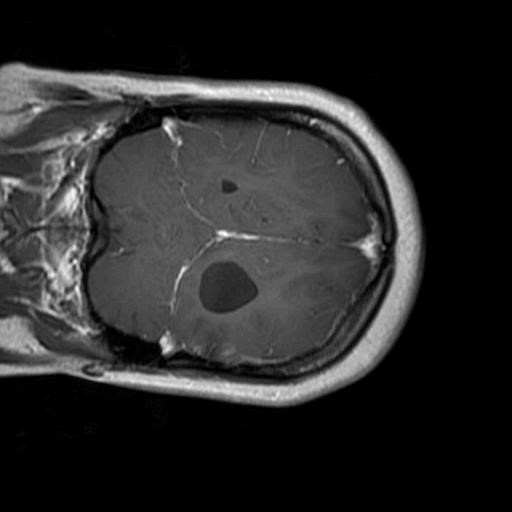
Label: brain_glioma